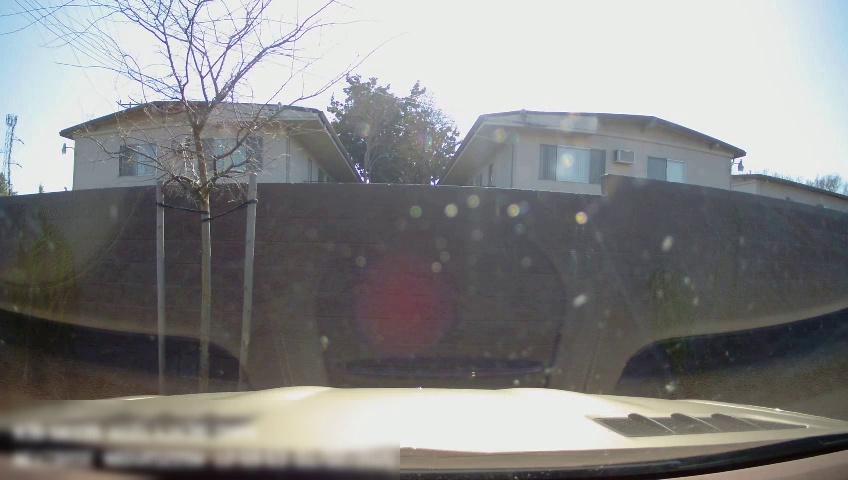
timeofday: Day
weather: Sunny